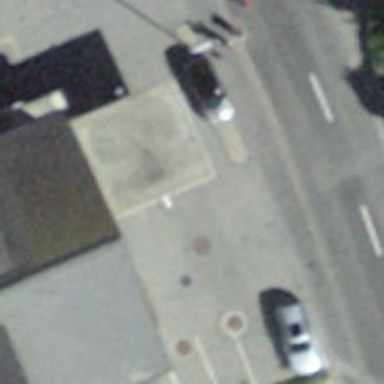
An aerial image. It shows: Fuel station.